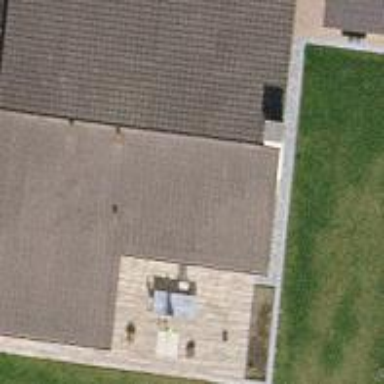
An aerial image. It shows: Simple and straightforward house.